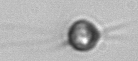
Label: Acanthoica_quattrospina